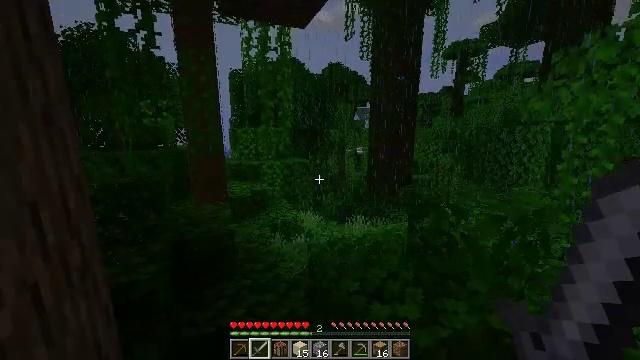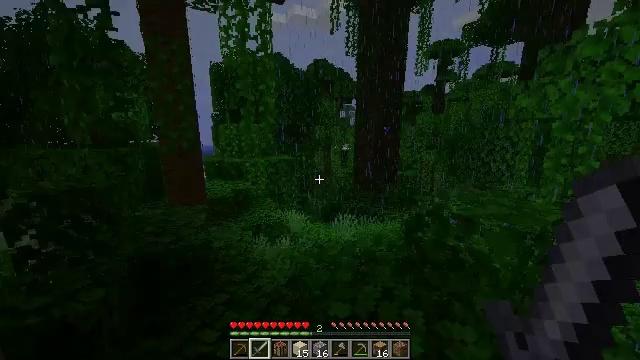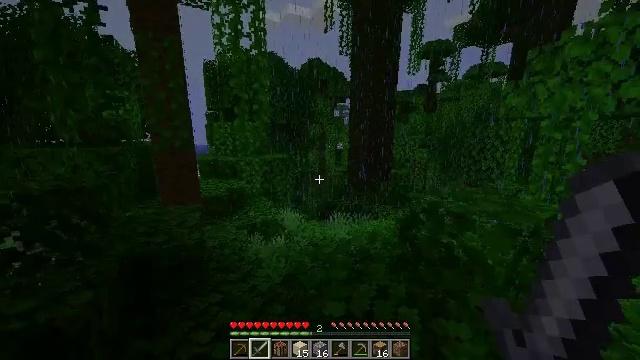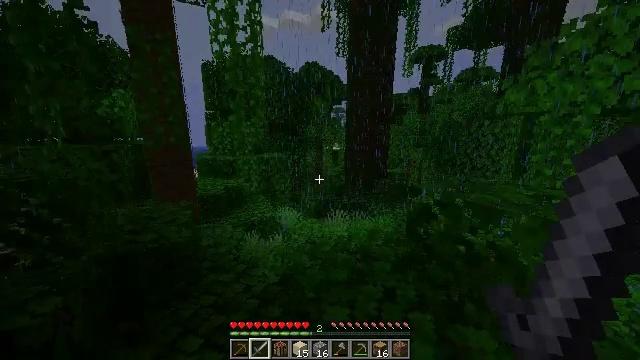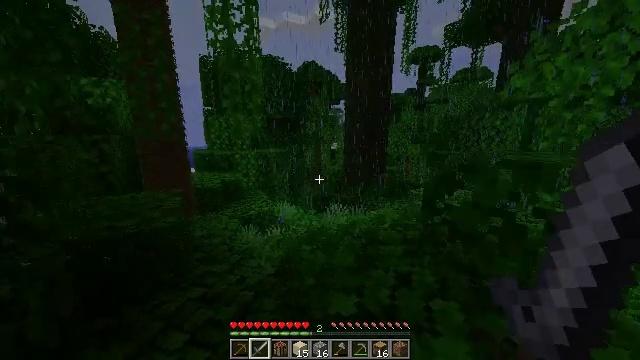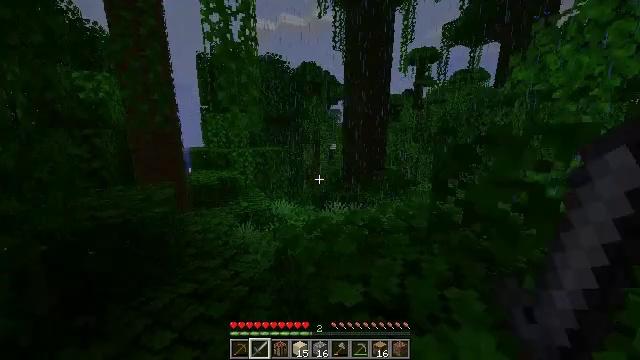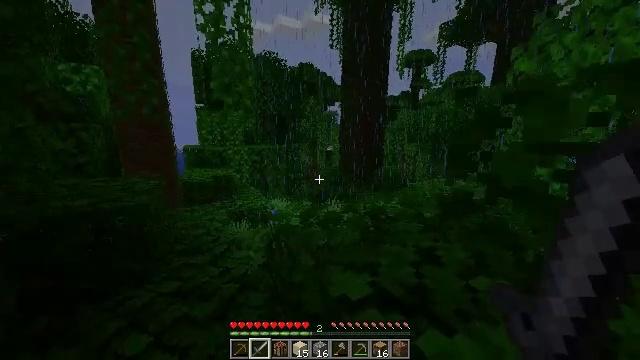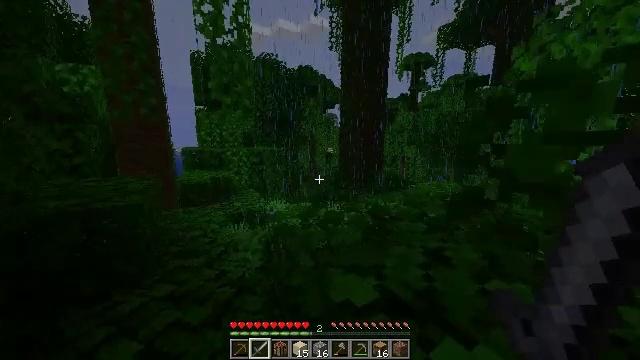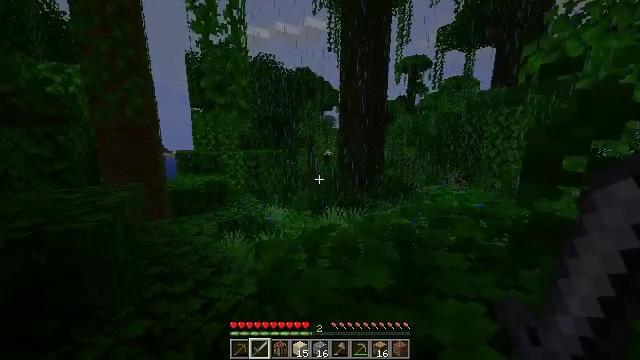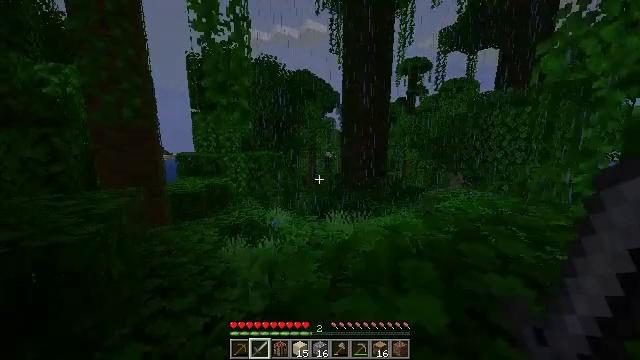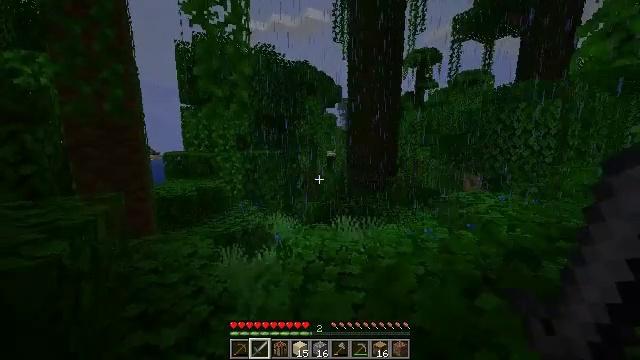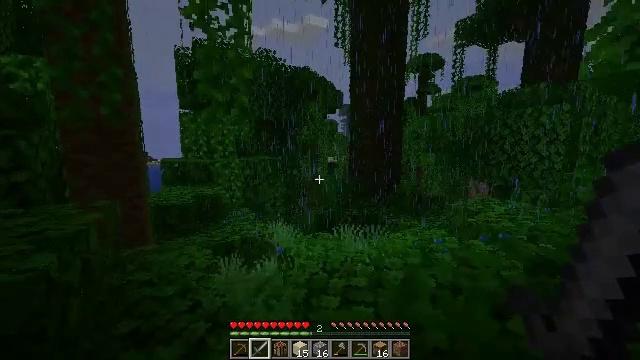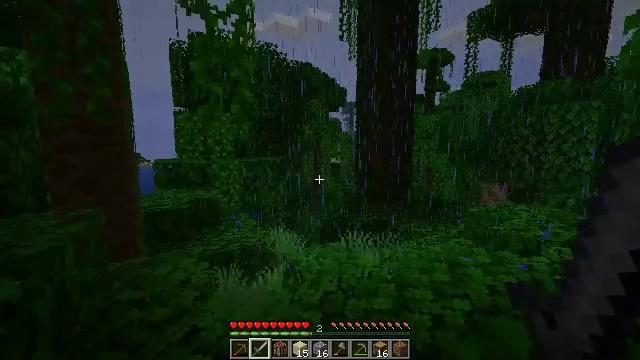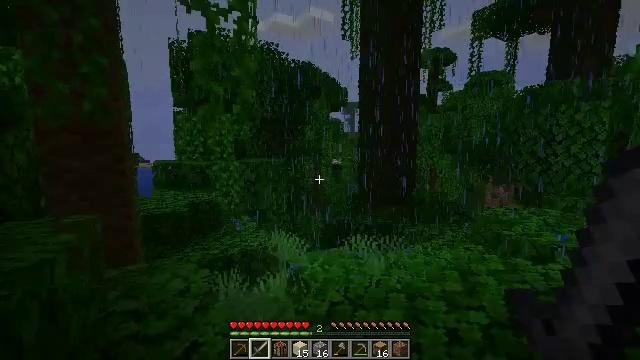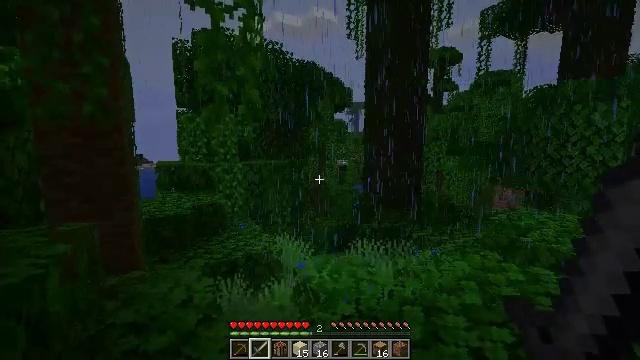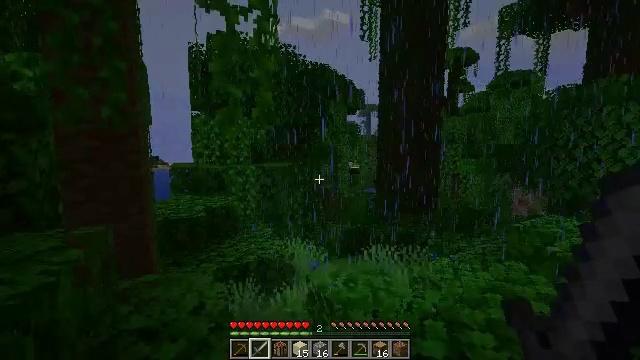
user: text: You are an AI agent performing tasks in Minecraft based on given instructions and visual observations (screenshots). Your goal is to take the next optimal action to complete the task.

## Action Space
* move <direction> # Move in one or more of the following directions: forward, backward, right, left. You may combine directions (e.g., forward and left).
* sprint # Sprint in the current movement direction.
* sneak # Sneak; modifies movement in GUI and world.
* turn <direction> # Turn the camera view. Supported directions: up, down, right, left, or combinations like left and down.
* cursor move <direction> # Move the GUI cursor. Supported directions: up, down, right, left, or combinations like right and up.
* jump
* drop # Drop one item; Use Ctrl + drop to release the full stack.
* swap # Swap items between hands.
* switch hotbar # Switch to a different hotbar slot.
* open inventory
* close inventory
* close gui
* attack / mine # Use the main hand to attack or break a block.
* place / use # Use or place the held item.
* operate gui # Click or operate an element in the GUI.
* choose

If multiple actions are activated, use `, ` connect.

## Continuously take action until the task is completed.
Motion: motion action
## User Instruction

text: Break oak leaves from the trees.
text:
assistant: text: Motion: move forward, sprint, turn right and down
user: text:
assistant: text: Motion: move forward, sprint, turn right
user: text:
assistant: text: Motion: move forward, sprint
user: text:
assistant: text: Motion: move forward, sprint
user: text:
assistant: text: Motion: move forward, sprint
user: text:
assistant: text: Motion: move forward, sprint
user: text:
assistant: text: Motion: move forward, sprint
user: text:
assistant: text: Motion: move forward, sprint
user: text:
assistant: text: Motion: move forward, sprint
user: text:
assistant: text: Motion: move forward, sprint
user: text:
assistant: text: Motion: move forward, sprint, turn up
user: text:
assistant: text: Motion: move forward, sprint
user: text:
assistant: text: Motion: move forward, sprint
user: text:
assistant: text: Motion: move forward, sprint
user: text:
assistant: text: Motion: move forward, sprint, turn left
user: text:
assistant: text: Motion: move forward, sprint, turn left
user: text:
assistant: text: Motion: move forward, sprint, turn left
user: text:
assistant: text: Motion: move forward, sprint, turn left
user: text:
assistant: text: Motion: move forward, sprint, turn left and down
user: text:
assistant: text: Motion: move forward, sprint, turn left
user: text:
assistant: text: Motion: move forward, sprint
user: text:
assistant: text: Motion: move forward, sprint
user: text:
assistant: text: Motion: move forward, sprint
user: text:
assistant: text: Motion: move forward, sprint
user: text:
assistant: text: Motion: move forward, sprint
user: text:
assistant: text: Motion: move forward, sprint, turn right
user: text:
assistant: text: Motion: move forward, sprint, turn right
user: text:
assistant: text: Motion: move forward, sprint, turn right
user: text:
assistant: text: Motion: move forward, sprint, turn right
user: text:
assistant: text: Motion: move forward, sprint, turn right